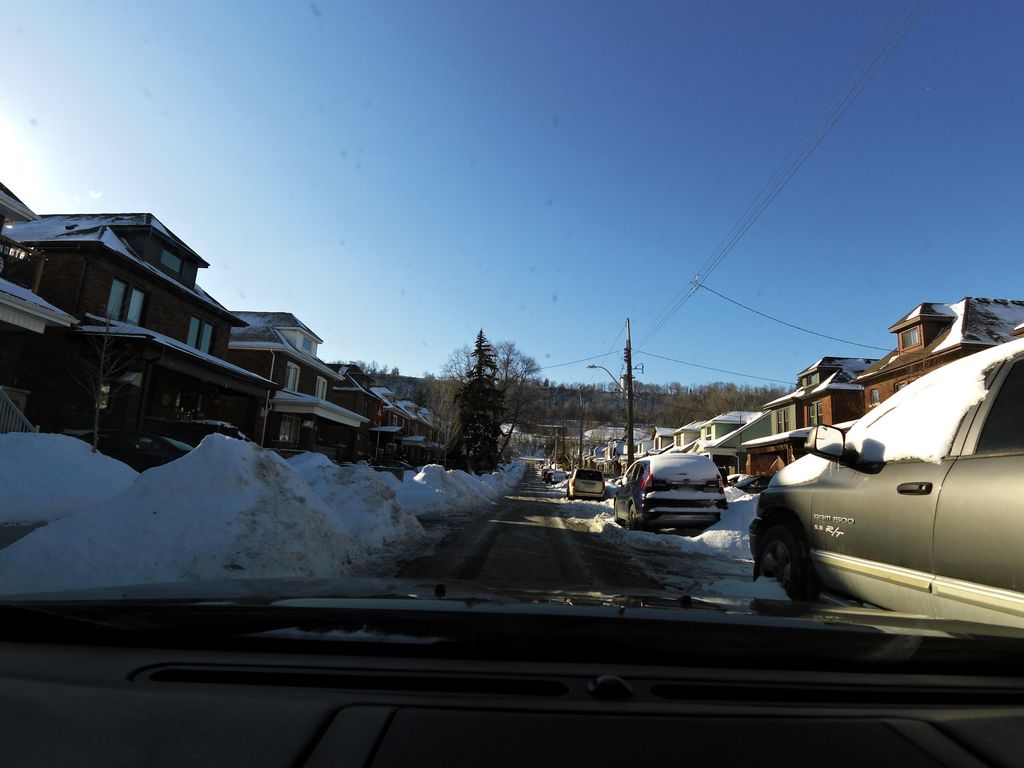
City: hamilton